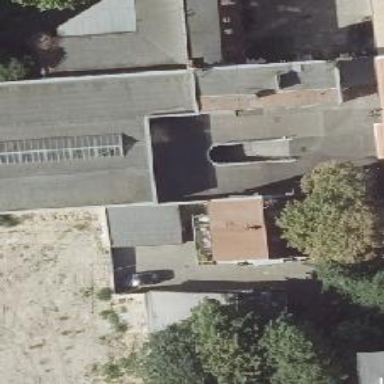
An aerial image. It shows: Parking entrance.